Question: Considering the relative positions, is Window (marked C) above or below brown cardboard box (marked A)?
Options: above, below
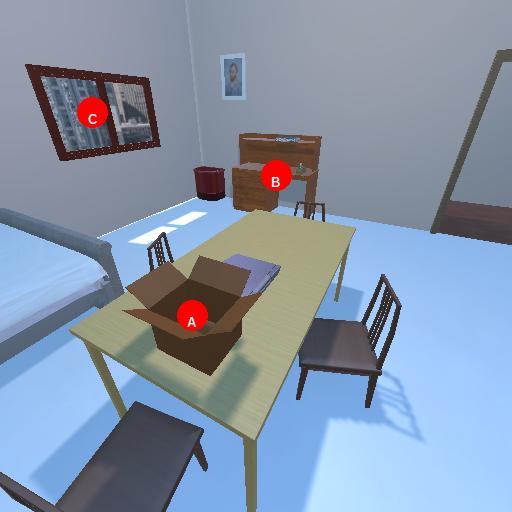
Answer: above